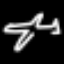
Label: airplane